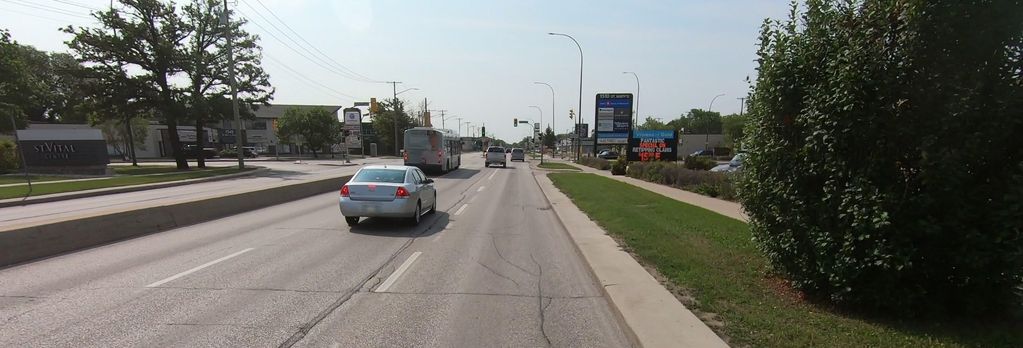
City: winnipeg